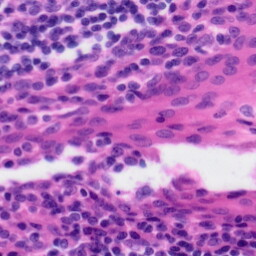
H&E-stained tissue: Tonsil